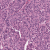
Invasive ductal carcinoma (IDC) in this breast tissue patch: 1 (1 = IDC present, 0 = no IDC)